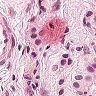
Metastatic tissue present: yes